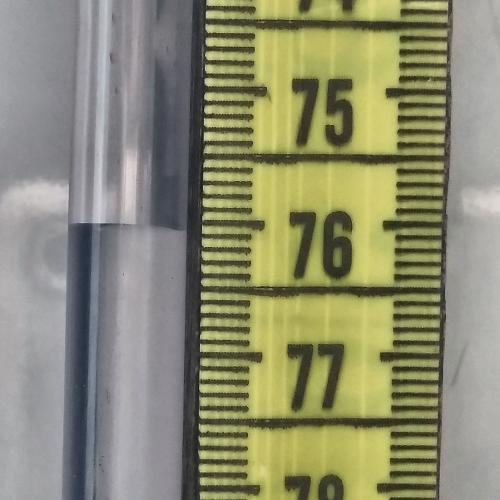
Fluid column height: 76.1 cm